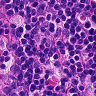
Metastatic tissue present: no